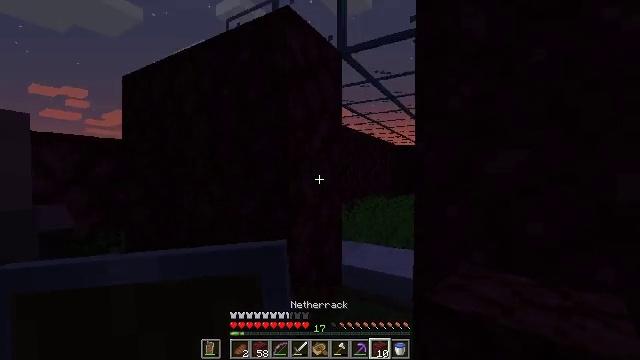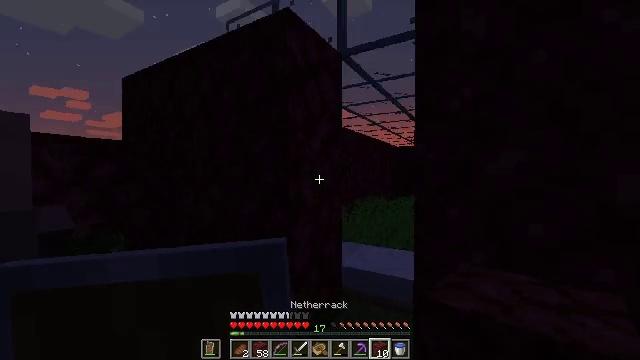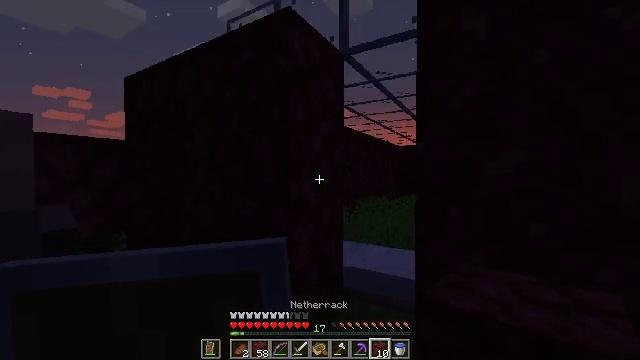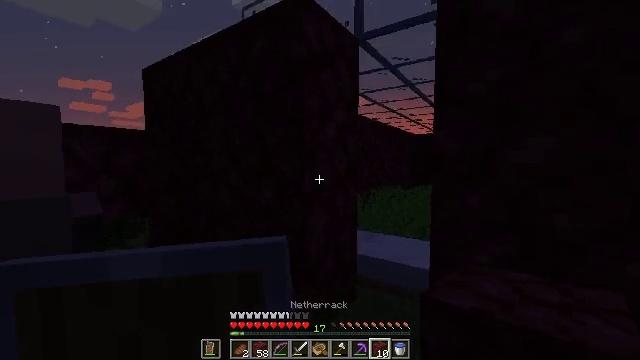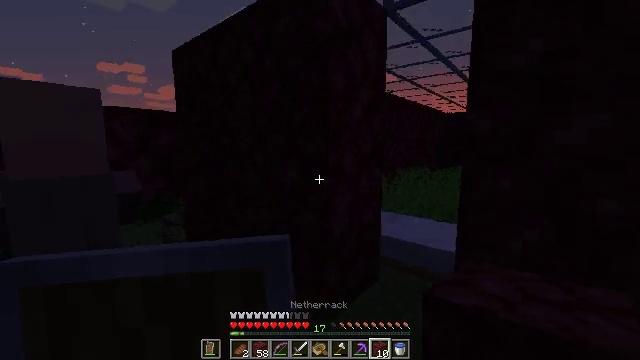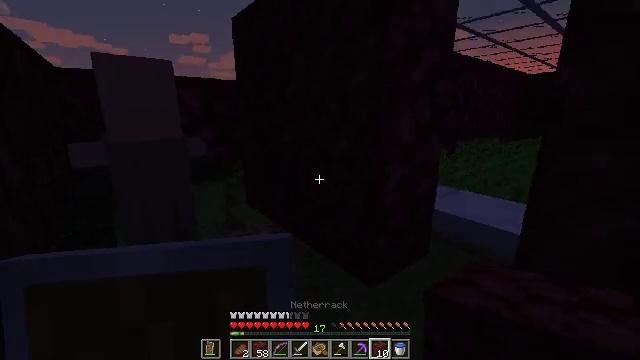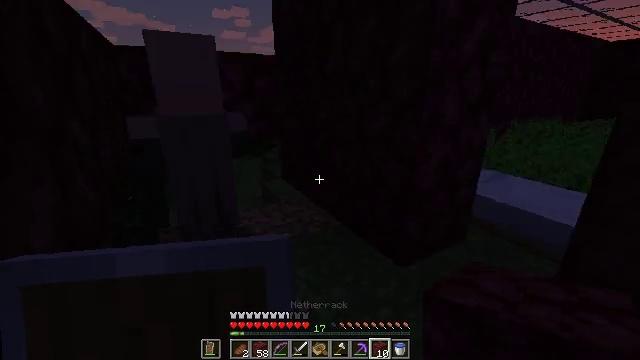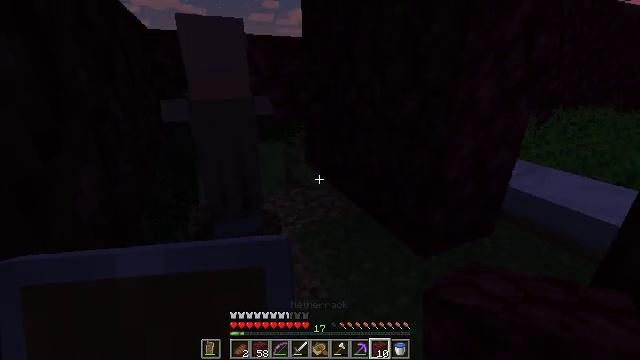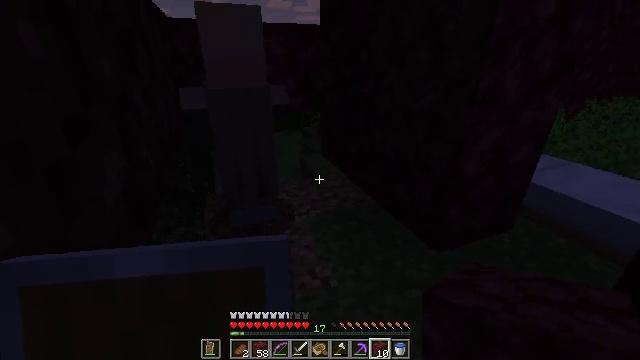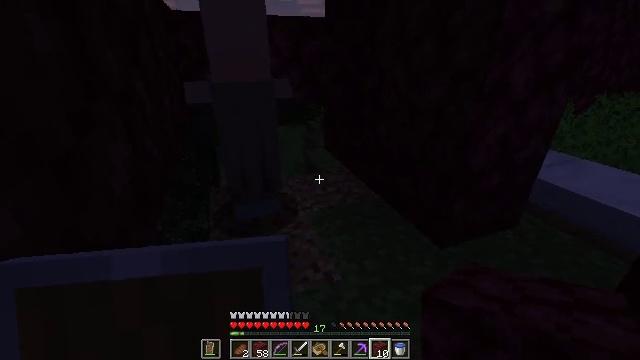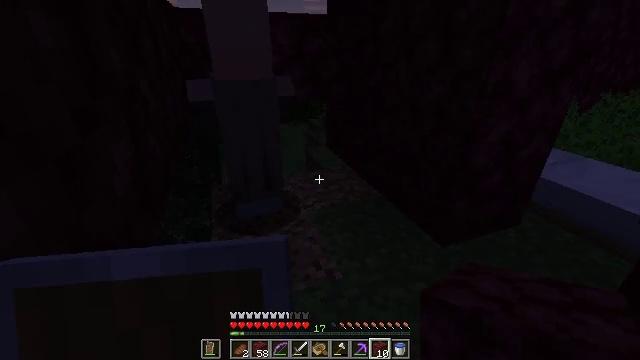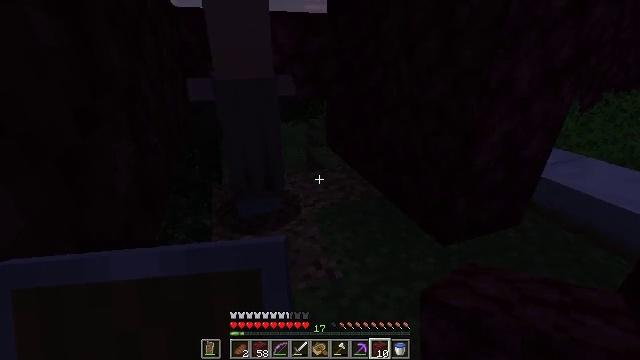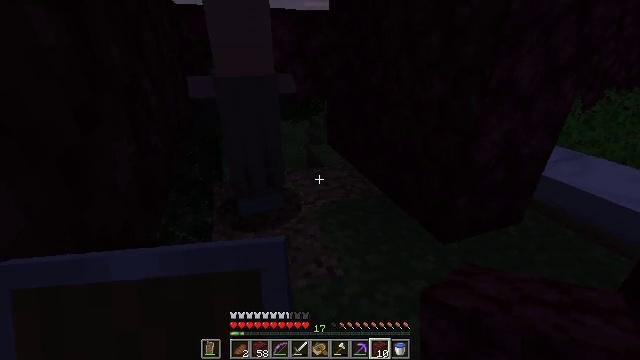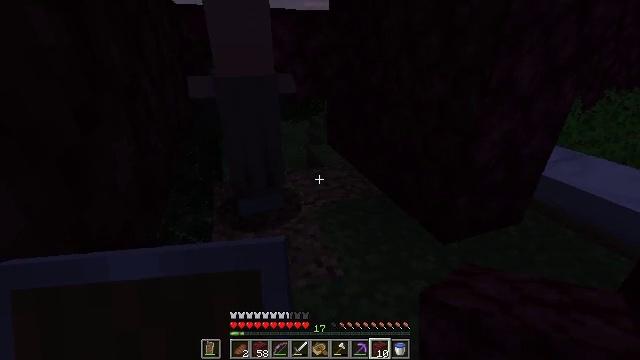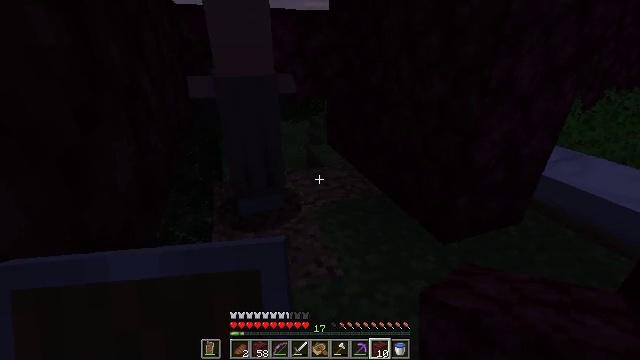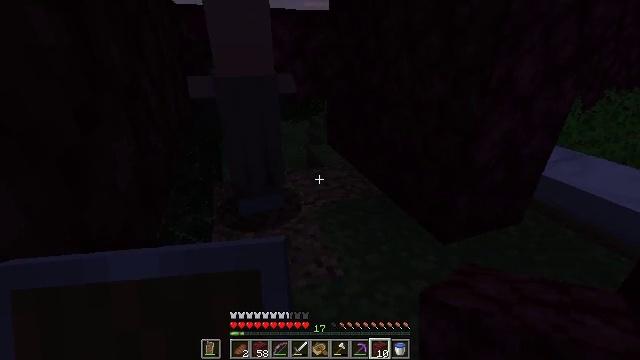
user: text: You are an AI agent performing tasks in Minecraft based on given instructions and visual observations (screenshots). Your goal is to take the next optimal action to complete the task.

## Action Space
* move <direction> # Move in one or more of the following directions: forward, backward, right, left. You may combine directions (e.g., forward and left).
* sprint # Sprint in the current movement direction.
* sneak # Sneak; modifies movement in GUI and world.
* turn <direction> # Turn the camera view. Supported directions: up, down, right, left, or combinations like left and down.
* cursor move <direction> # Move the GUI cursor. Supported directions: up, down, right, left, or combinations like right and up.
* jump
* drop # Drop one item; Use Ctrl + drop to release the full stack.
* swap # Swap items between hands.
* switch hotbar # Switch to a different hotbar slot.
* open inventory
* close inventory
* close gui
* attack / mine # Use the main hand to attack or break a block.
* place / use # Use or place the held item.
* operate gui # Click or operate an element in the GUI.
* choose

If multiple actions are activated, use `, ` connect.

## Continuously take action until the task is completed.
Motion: motion action
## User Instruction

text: Remove the white bed from its place.
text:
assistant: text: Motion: no_op
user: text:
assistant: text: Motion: no_op
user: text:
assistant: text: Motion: turn left and down
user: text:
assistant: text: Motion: turn left and down
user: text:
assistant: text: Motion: turn left and down
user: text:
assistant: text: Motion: turn left and down
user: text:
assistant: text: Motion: turn left and down
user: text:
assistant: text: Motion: turn left and down
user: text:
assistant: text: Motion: turn down
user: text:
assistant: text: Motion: no_op
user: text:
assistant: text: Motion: no_op
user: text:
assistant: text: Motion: no_op
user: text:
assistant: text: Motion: no_op
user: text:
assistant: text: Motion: no_op
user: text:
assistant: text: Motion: no_op
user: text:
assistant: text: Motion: no_op
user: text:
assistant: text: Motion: no_op
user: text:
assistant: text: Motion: no_op
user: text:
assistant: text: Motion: no_op
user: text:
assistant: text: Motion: turn left and down
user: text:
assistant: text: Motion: no_op
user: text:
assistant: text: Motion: no_op
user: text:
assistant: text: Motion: no_op
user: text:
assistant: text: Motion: no_op
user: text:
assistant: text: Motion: turn right
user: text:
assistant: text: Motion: turn right
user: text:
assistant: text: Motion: move left, turn right and up
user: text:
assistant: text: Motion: move left, turn right
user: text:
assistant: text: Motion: move forward and move left, turn up
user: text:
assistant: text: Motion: move forward and move left